Question: I have the following:
'''
Public Abstract class Entity
protected int damagePoints = 0;
public getDamagePoints() {
return this.damagePoints;
}
Public abstract class IA extends Entity
Public class Zombie extends IA implements Attacker {
protected int damagePoints = 40;
}
Public class Engineer extends Entity implements DamageReceiver;
Public interface Attacker {
public attack(Entity entity);
}
Public interface DamageReceiver {
public receiveDamage(Attacker entity)
}
'''
The Engineer class has this method overriden:
'''
@Override
public void receiveDamage(Attacker entity) {
if (entity instanceof Zombie) {
int damagePoints = ((Zombie) entity).getDamagePoints();
this.setHealthPoints(this.getHealthPoints() - damagePoints);
}
}
'''
Now I have an Engineer instantiated, and a Zombie.
When I do 'Zombie.attack(engineer)', and I put a breakpoint in 'receiveDamage()' in Engineer class, I get that 'damagePoints' is '0'.
Any clue of why this happens? Is this because I duplicated the property 'damagePoints'? If so, how can I have a Zombie to have 40 of damage points without repeating the 'this.damagePoints = 40' in all constructors?

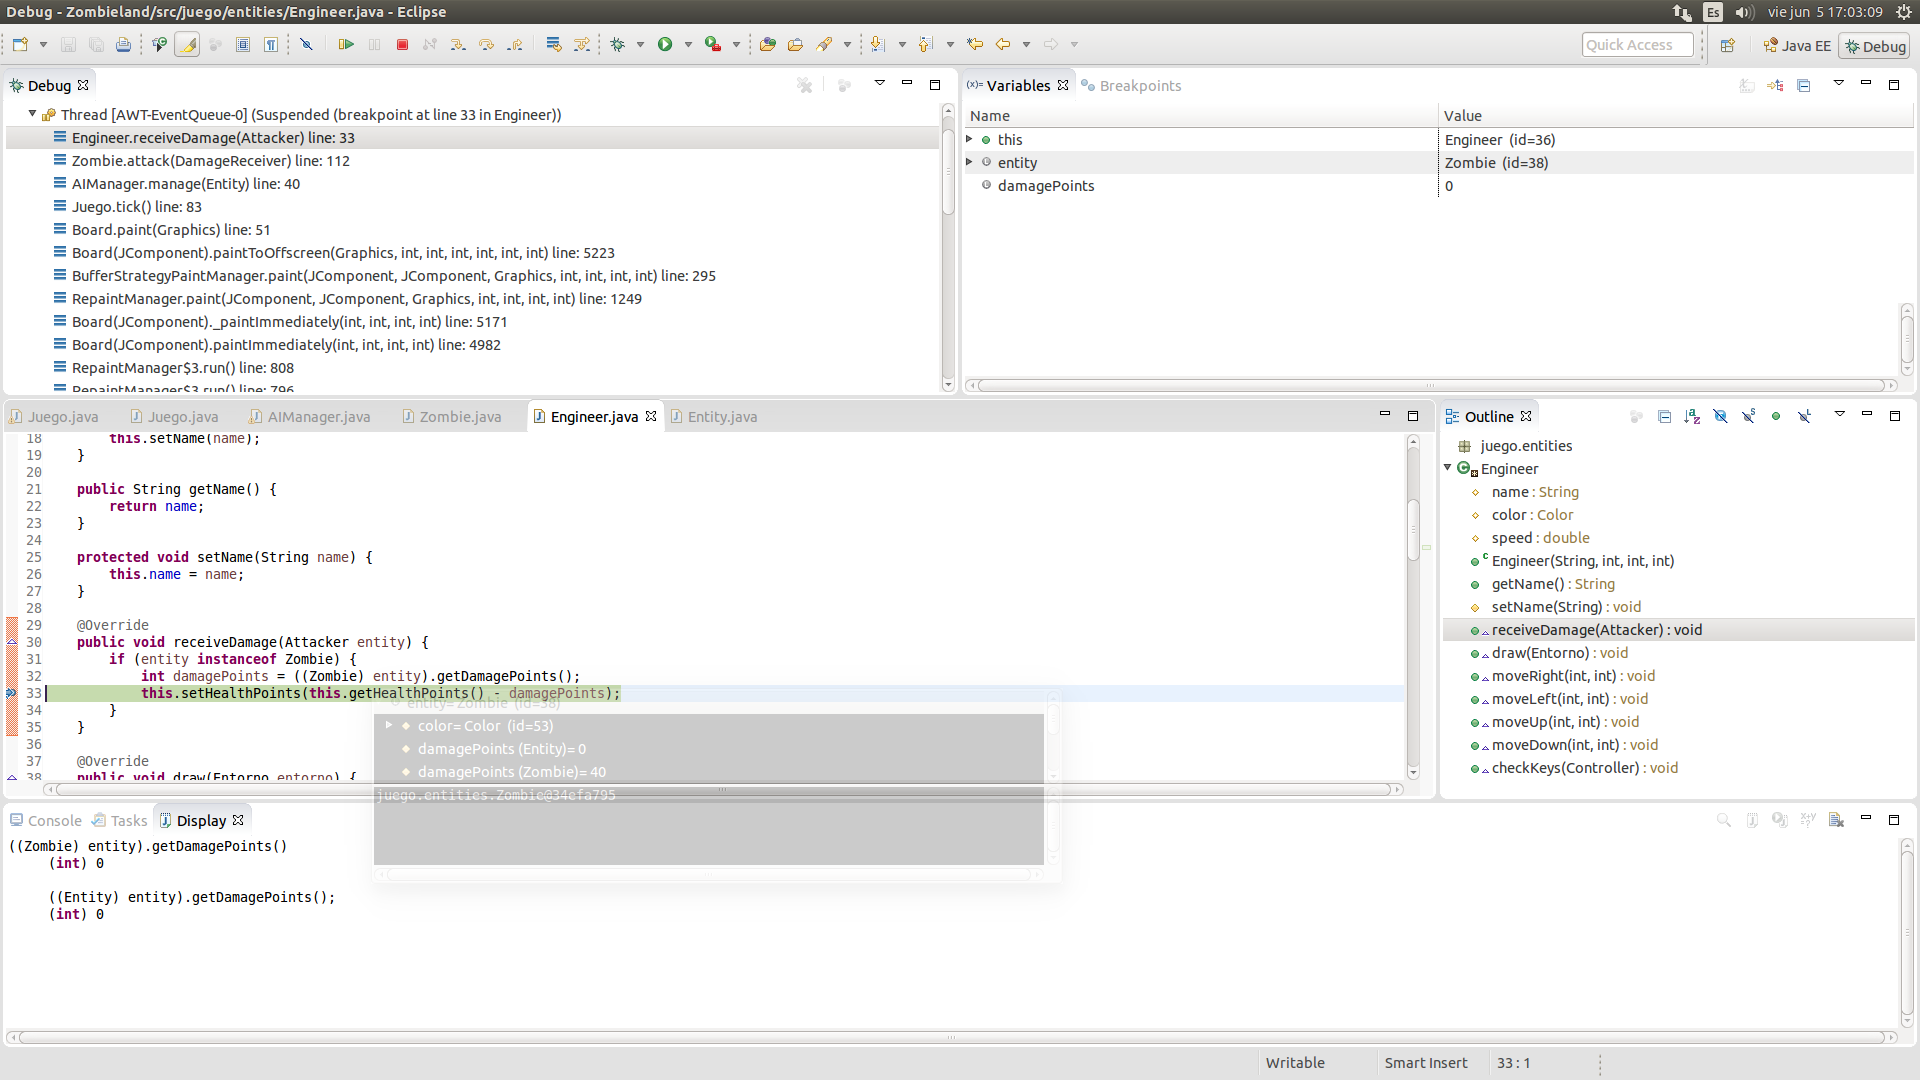
Answer: You re-declared 'damagePoints' in 'Zombie', hoping that 'getDamagePoints()' in 'Entity' would pick up the new value in 'Zombie', but as you've seen, it didn't. In Java, polymorphism works with method calls, but not with variables. The 'damagePoints' variable in 'Entity' is the variable in scope for the 'getDamagePoints()' method, so '0' is returned, from 'Entity''s 'damagePoints' variable.
To get '40' returned in 'Zombie', you don't need to re-declare another variable of the same name, the 'damagePoints' variable in 'Entity', but you can override the 'getDamagePoints()' method in 'Zombie'. You don't need a variable for that, much less a variable of the same name (unless you plan on having that quantity change during the game). In 'Zombie':
'''
@Override
public int getDamagePoints() {
return 40;
}
'''
You may even want your 'getDamagePoints()' method to be 'abstract' in 'Entity', forcing subclasses to implement the method. This would mean that the variable 'damagePoints' would be unnecessary in 'Entity'.
'''
public abstract int getDamagePoints();
'''